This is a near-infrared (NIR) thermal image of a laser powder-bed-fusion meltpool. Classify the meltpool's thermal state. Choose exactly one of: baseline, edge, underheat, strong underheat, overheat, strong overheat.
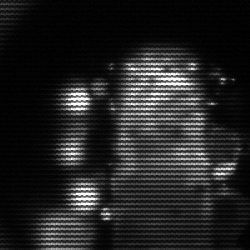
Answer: strong underheat